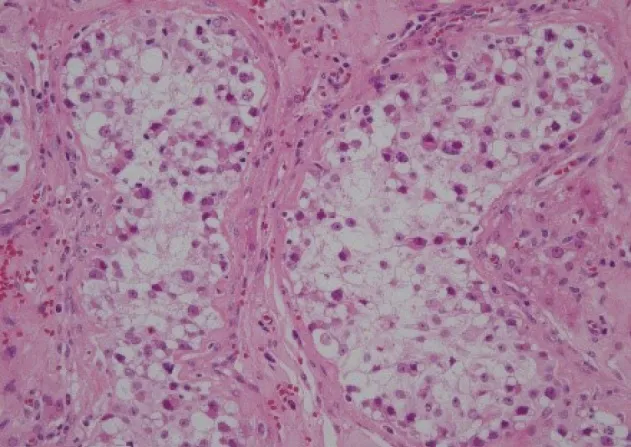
H&E staining x 200. Atypical cells do not extend beyond the basement membrane. Tumor cells are large, composed of a pale cytoplasm and large, irregular nuclei with well-defined nucleoli.
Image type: pathology (h&e)